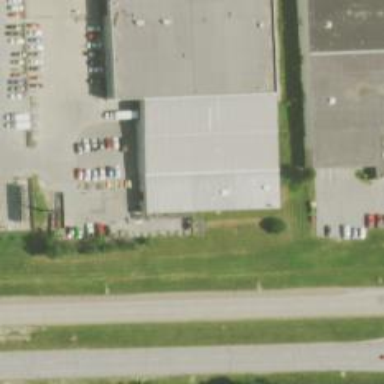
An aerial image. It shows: Industrial building.